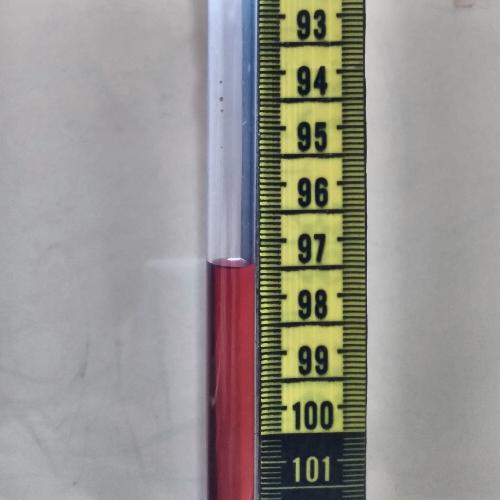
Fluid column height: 97.5 cm